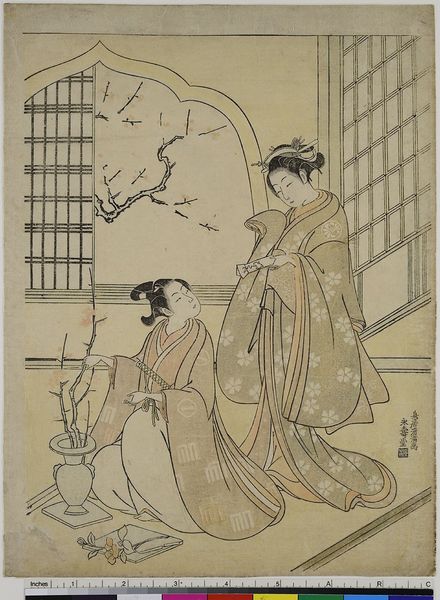
Künstler: Torii Kiyomitsu
Standort: Hamburg
Institution: Museum für Kunst und Gewerbe Hamburg
Schlagwörter: baum, frauen, äste, frau, köpfe, zimmer, blüte, ornament, strauch, gitter, haare, gewänder, vase, holzschnitt, japan, zweig, druckgraphik, druckgrafik, zeit, gebinde, farbholzschnitt, schnittblumen, edo, reproduktionen, druckerzeugnisse, bäume, sträucher, blumenstrauß, ukiyo, blindprägedruck, blinddruck